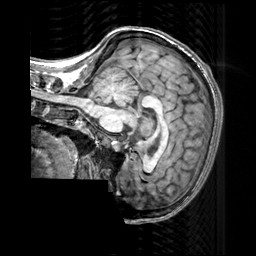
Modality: T1w
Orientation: sagittal
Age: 26
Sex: female
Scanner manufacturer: siemens
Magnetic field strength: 3 T
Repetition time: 2.3 s
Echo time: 0.00303 s